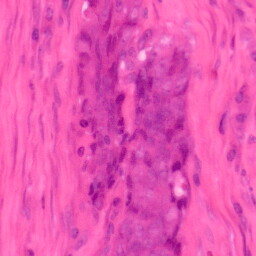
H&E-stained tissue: Colon